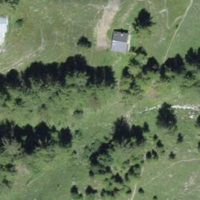
EUNIS habitat code: 23
Species observed at this site:
Euphorbia cyparissias